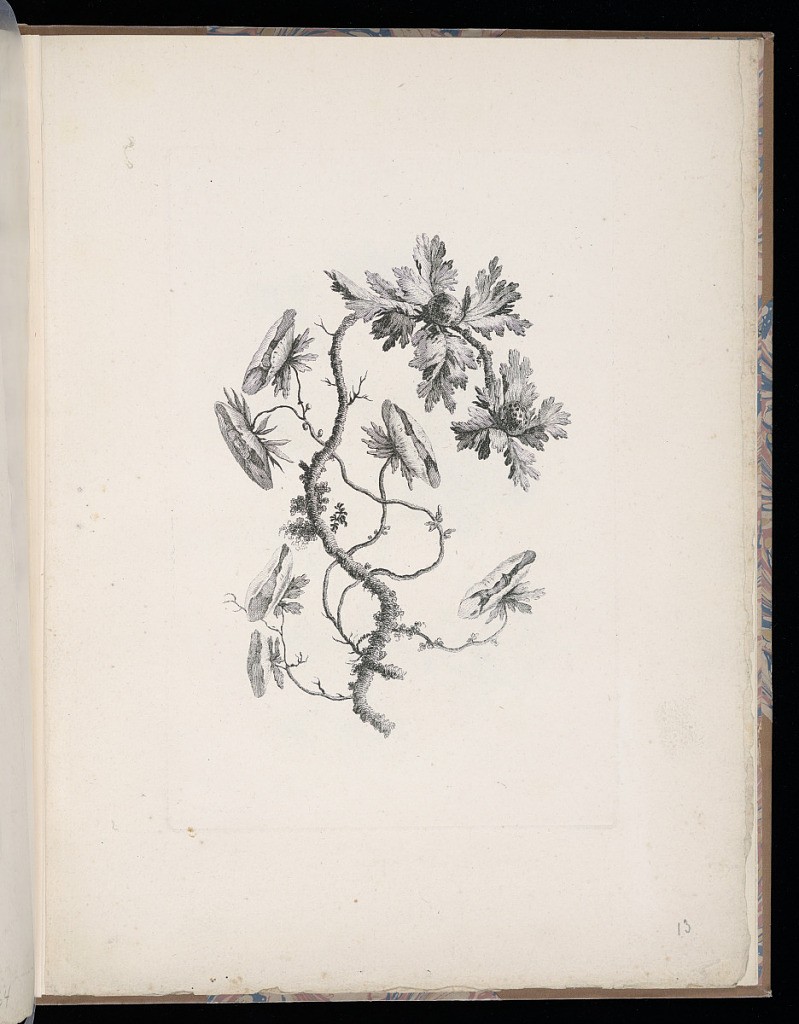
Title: Spray of Flowers
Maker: Jean-Baptiste Pillement, French, 1728–1808
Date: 1760
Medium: Etching on laid paper
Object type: Print
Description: Design for a fantastical chinoiserie spray of flowers with leaves and stems.